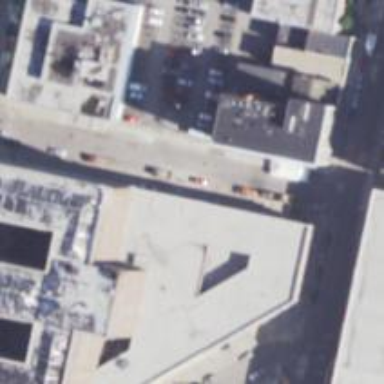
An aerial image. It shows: Building part with flat roof.